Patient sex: M
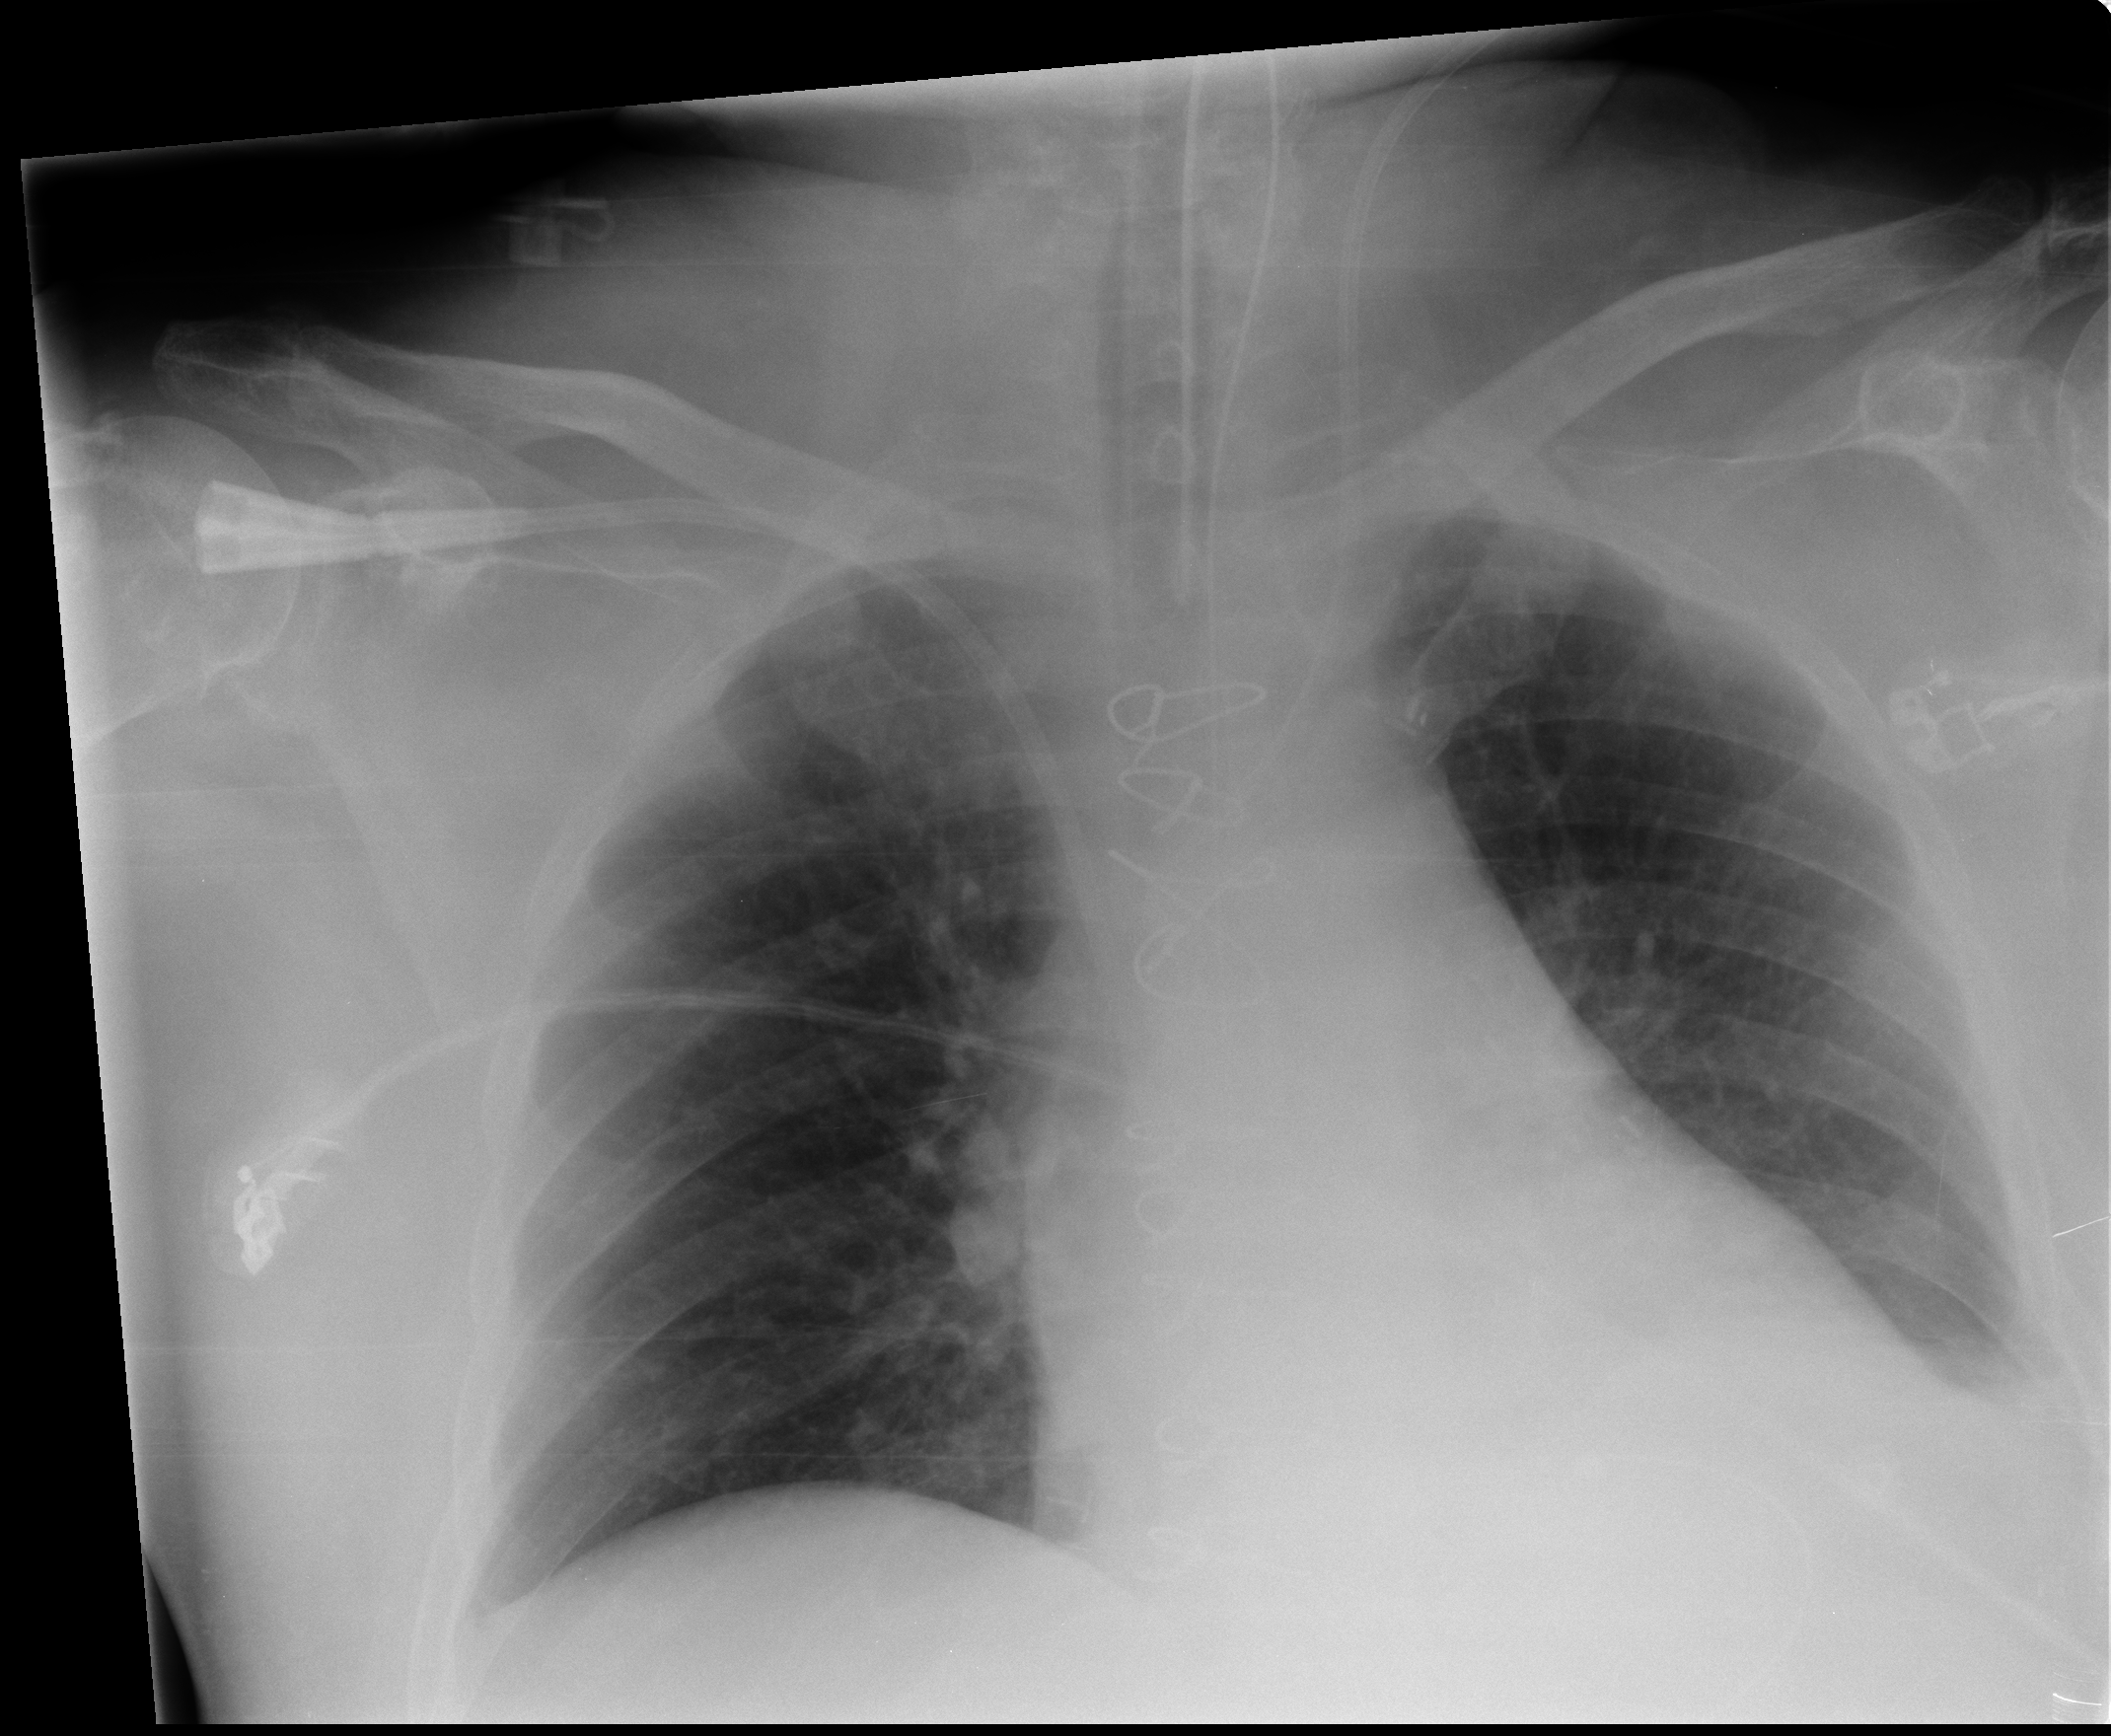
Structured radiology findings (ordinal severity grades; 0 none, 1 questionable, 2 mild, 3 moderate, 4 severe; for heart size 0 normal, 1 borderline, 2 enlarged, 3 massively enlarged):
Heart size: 2
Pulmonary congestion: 1
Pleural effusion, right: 0
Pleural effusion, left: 2
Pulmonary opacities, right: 0
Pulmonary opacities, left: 0
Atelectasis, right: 0
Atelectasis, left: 1